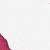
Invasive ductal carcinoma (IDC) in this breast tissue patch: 0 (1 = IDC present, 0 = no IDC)